Lunar surface albedo tile
Center latitude: -17.699
Center longitude: -43.154
Resolution (meters per pixel, mean): 126.11
Tile area (km^2): 15842.15
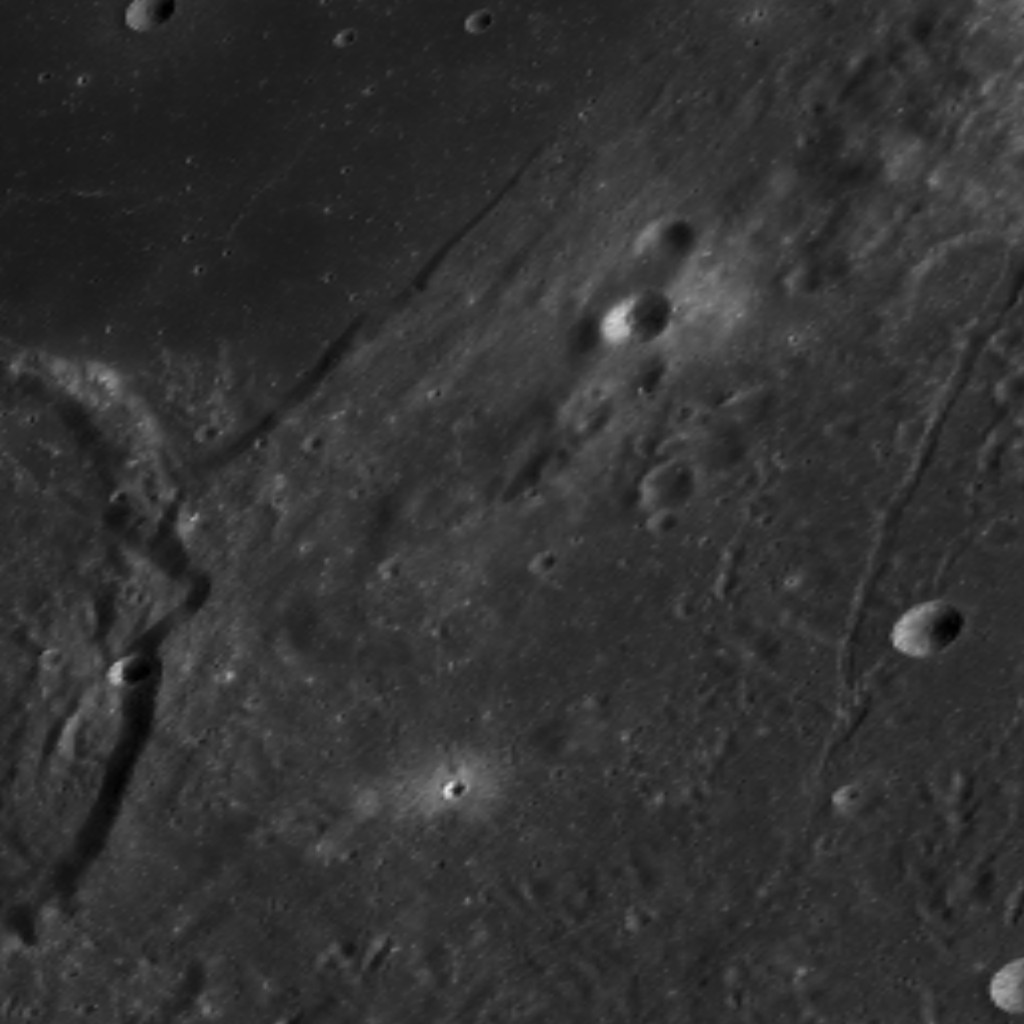